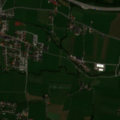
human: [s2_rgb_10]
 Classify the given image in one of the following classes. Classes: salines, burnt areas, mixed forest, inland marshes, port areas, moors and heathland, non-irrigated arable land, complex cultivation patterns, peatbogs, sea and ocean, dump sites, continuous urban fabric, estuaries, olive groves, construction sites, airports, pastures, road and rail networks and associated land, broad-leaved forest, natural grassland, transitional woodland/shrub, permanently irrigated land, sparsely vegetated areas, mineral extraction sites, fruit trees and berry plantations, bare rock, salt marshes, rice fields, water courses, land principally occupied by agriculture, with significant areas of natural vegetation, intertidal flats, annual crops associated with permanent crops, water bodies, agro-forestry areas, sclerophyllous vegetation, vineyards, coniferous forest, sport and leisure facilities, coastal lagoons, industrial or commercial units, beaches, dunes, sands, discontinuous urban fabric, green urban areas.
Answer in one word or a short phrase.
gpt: discontinuous urban fabric, pastures, mixed forest